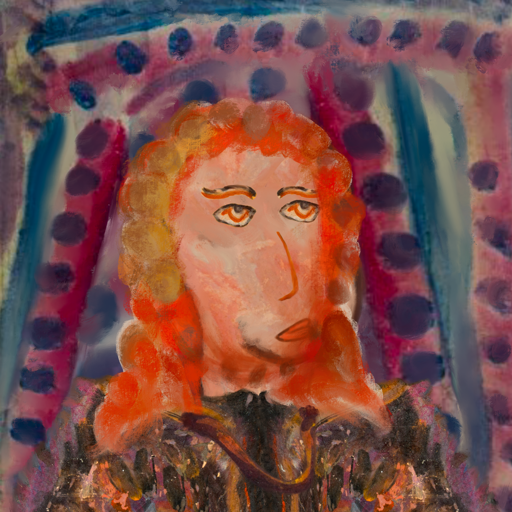
Background: HillGirl, Head And Neck Side: Roy_Bahadur, Face Side: Experience, Bust: Gypsy_Queen, Hair Side: Rupkatha, Head Accessory: Blank, Second Necklace: Comrade, Necklace: Blank, Baby: Blank